Question: , This may look like a duplicate question but trust me I have searched all these questions, but couldn't find a suitable answer, yes it is frustrating. Still if you vote to close as duplicate please post comment so that I can learn, few of the similar questions are:-
1. <URL>
2. <URL>
In my Application I want to support the ActionBar like Google Play ( with few more buttons ). As shown below,

I want to use all three Action bars 1. Main Action Bar 2. Tab Action Bar and 3. Bottom Action Bar mentioned in this <URL>.
I knew that ActionBar is not supported by default in pre-HoneyComb devices. so I started with searching for Alternatives, so I did following things:-
1. Downloaded the v4 support library and tried to get a working example, but couldn't.
2. Downloaded ActionBarShelock and created an example for that.
3. Downloaded this popular library (here on SO) from gitHub.
I have working examples of 2 and 3, but even they are far from what I desire. However I will prefer not using any prebuild library. Since it is a big Application which requires a lot of dynamic customization.
Please help me by providing any step by step guide to implement ActionBar using support library.
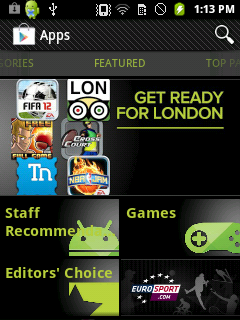
Answer: After considering that I decided using <URL>, It is really easy to implement and to extend as well...